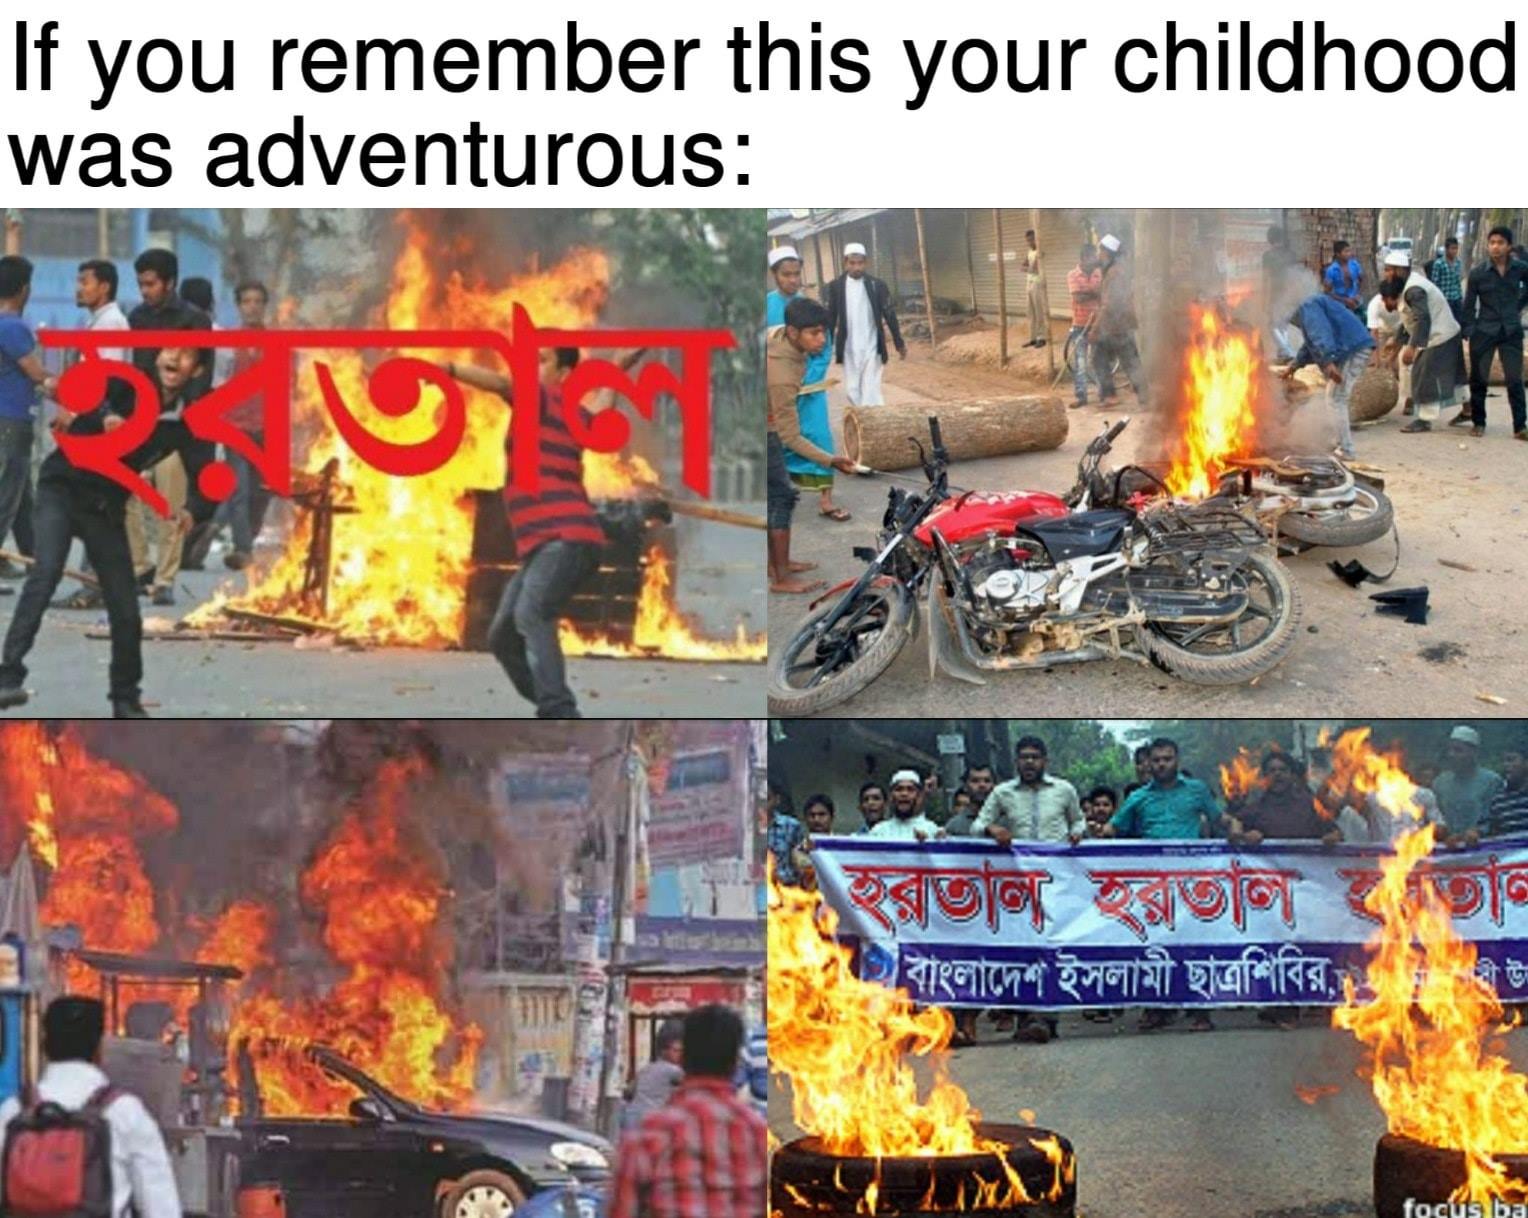
Caption: If your remember this your childhood was adventurous :   হরতাল    হরতাল  হরতাল
Label: hate